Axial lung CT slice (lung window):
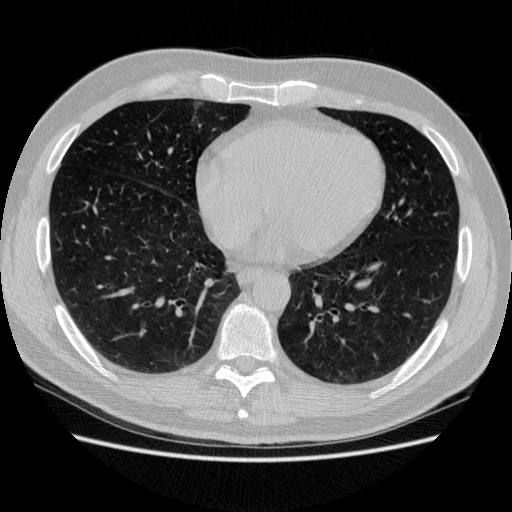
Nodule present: no